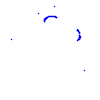
Particle: kaon